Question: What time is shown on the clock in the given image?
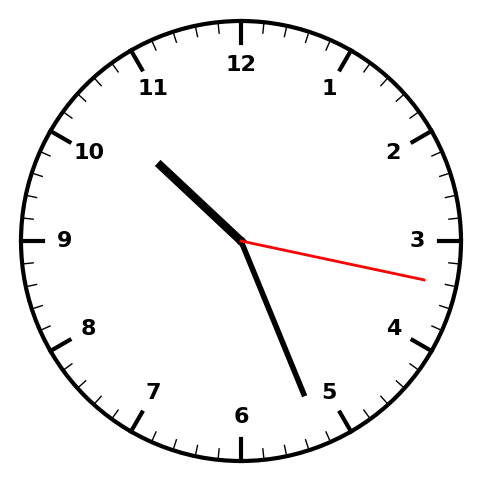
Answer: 10:26:17